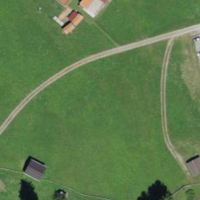
EUNIS habitat code: 24
Species observed at this site:
Vanessa cardui
Cupido minimus
Erynnis tages